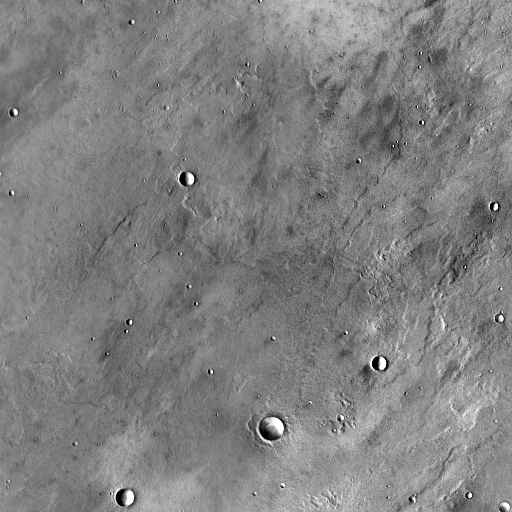
Crater classes present: Background, Other, Secondary